Question: I need to be able to display multiple lines on a single histogram chart, where each line should be represented by a parameter. I have multiple servers for which I want to monitor, say, the CPU usage. My Kibana input data would look something like this:
... and so on.
As you will understand, I need to graph each machine as a single line of a common histogram chart.
At the moment, I have as many Kibana queries as my number of machines I want to monitor, so for the example input above, i'll have 4 queries :
So it renders like the following :

Now rendering is great, but my problem is that I have to add a query for each machine I want to monitor, and that is both very cumbersome and not scalable at all, particularly because the number of machines to monitor is constantly evolving.
Finally, what I would like to achieve is to only declare a single query that would like this :
This query would be machine-agnostic, but for that I need to be able to tell Kibana to split my query in lines using my parameter ""... is that even possible ?
Note : I'm currently using Kibana 3.1.0.
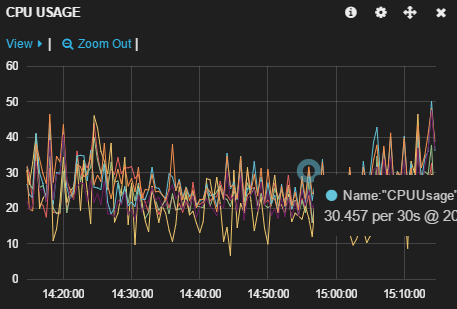
Answer: For Kibana 3 you can refer to the answer by Sushil Verma in the following question: <URL>
With Kibana 4 onwards, you can create a line chart in Kibana for your purpose.
The x-axis would be date histogram
The Y-axis would be either sum of or max value of "Value"
You can filter your chart by "Name":"CPUUSAGE"
and in the split chart option, you can split lines using the term "Machine"
If it's not a big hassle to move to the new Kibana, I would suggest doing that